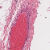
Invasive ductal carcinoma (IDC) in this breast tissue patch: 0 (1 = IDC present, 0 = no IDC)